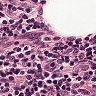
Metastatic tissue present: no